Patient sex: M
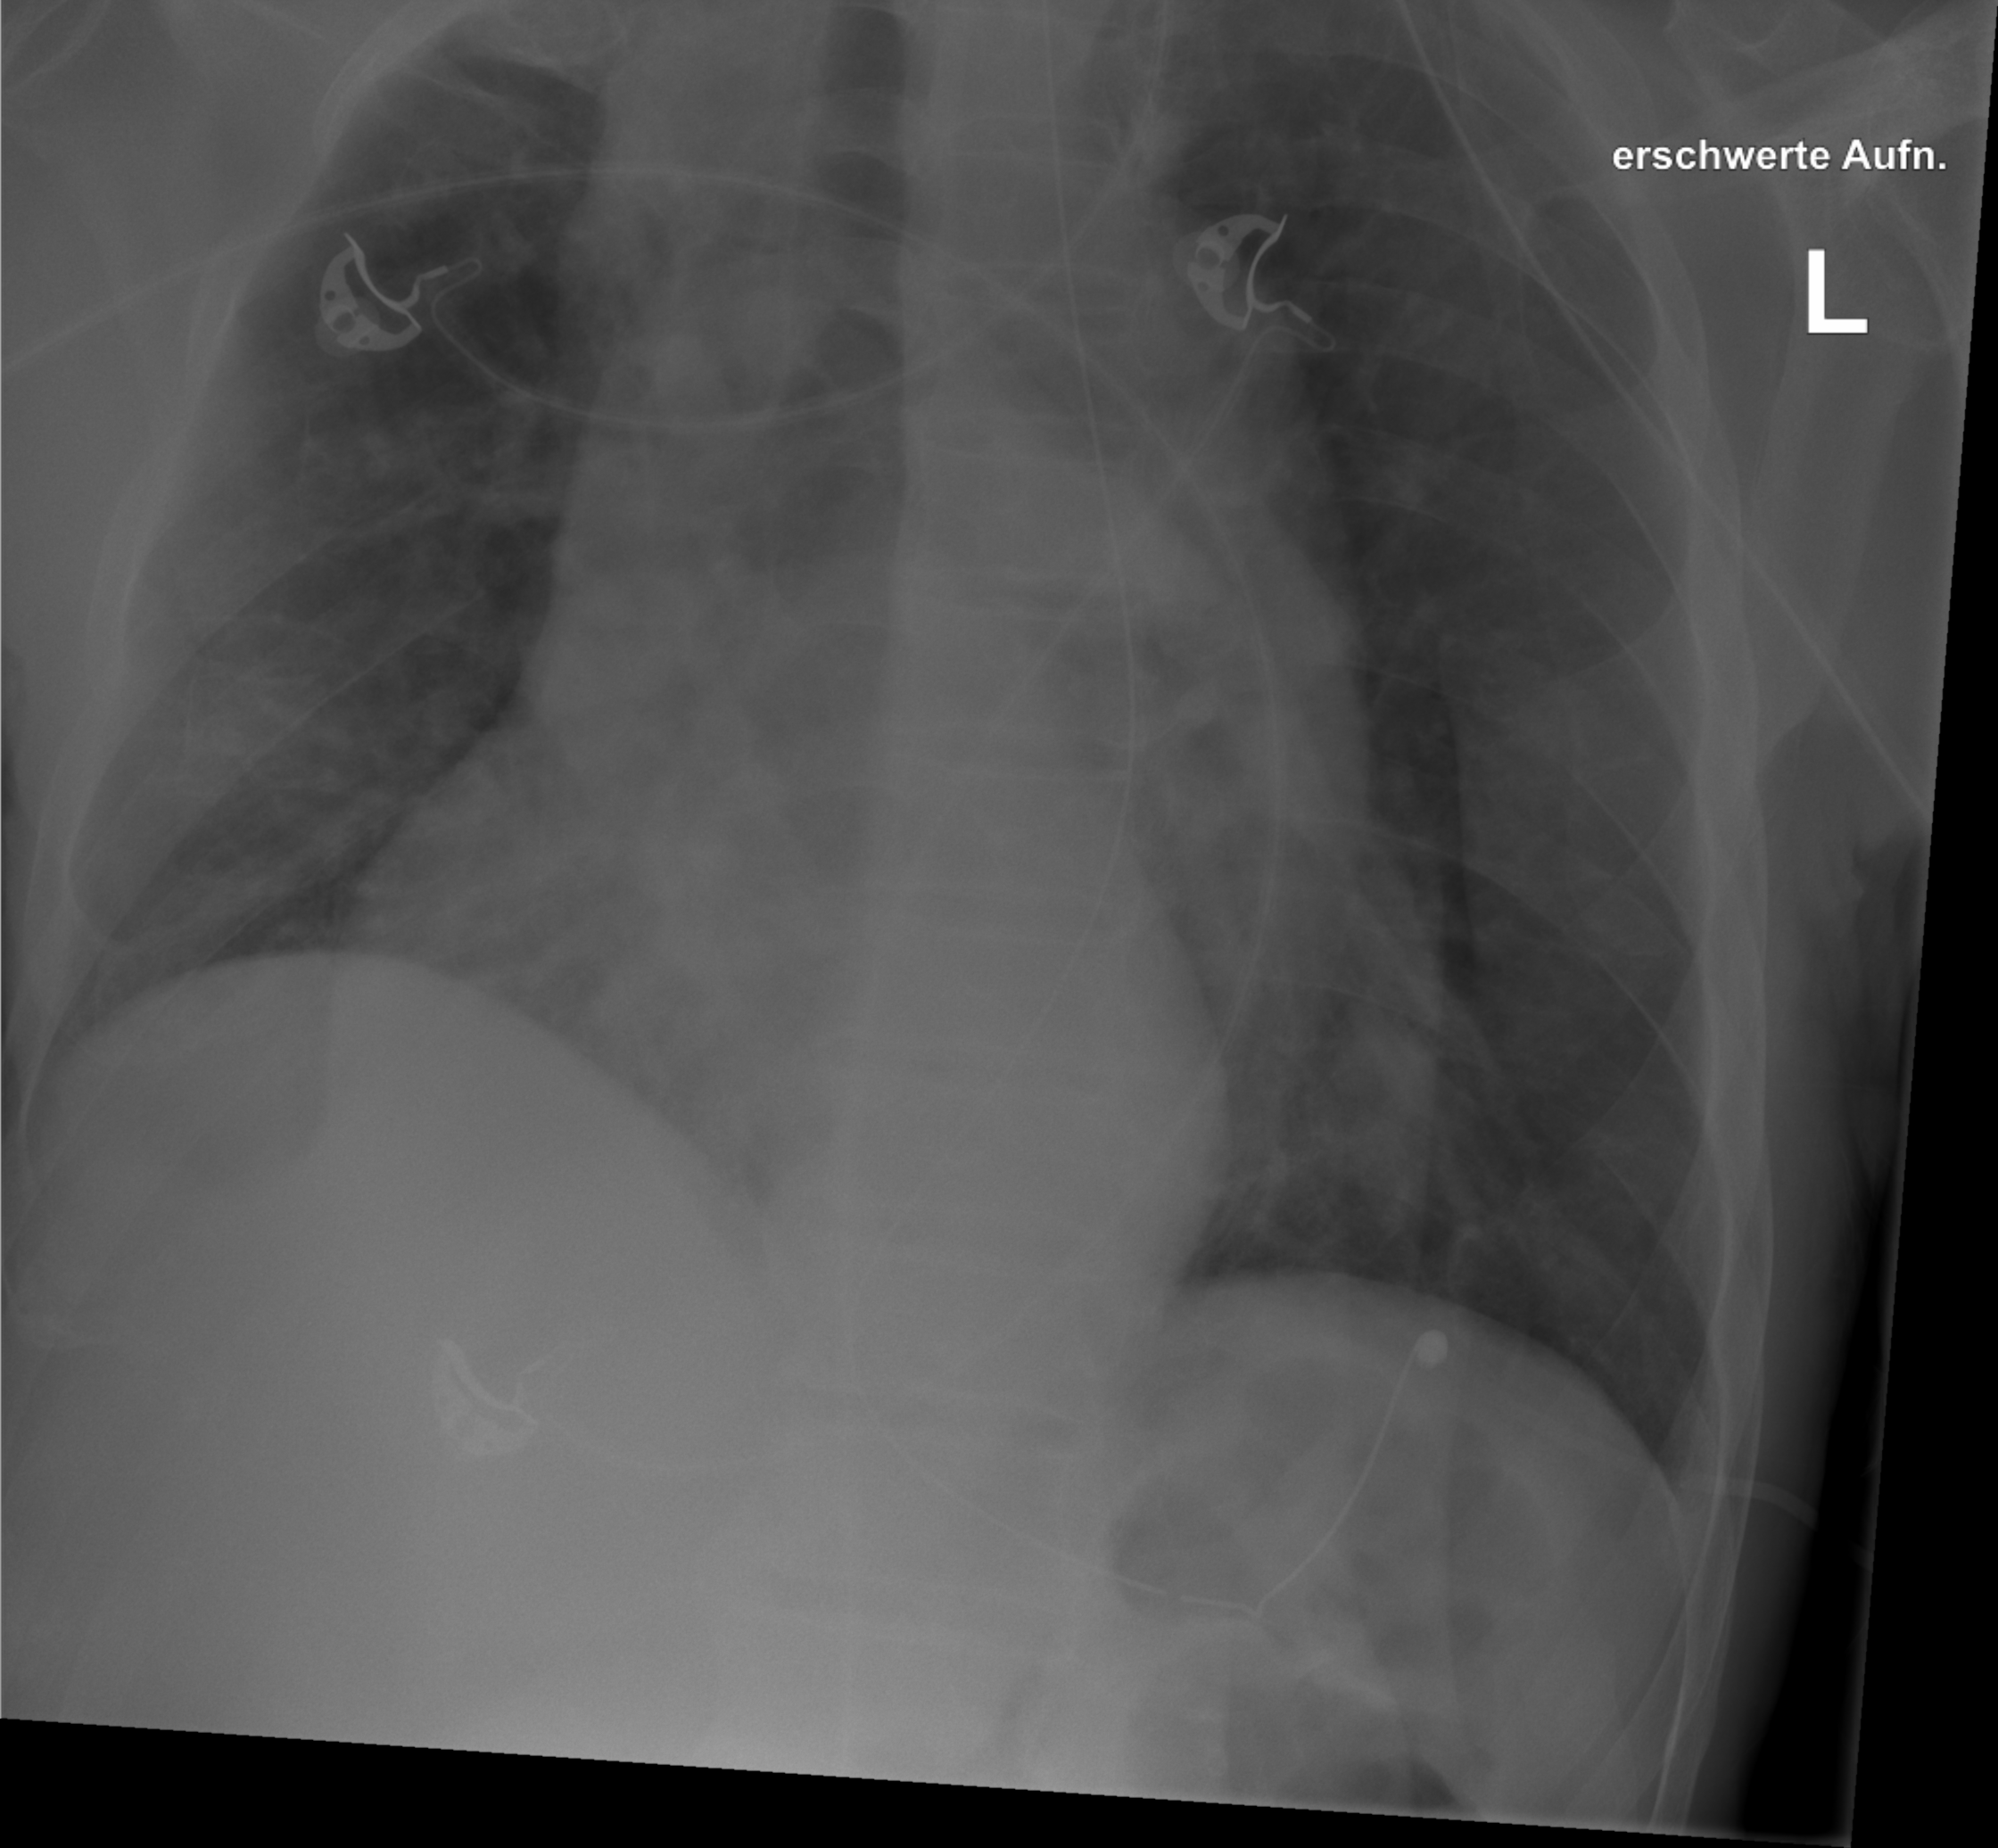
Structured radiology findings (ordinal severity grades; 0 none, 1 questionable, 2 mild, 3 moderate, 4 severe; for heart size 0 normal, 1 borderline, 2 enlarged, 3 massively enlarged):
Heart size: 0
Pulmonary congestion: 0
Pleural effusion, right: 2
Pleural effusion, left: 0
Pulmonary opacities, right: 1
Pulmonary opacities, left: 0
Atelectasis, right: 2
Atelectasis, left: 0